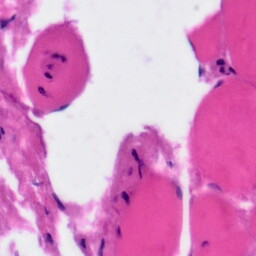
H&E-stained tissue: Tonsil